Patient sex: F
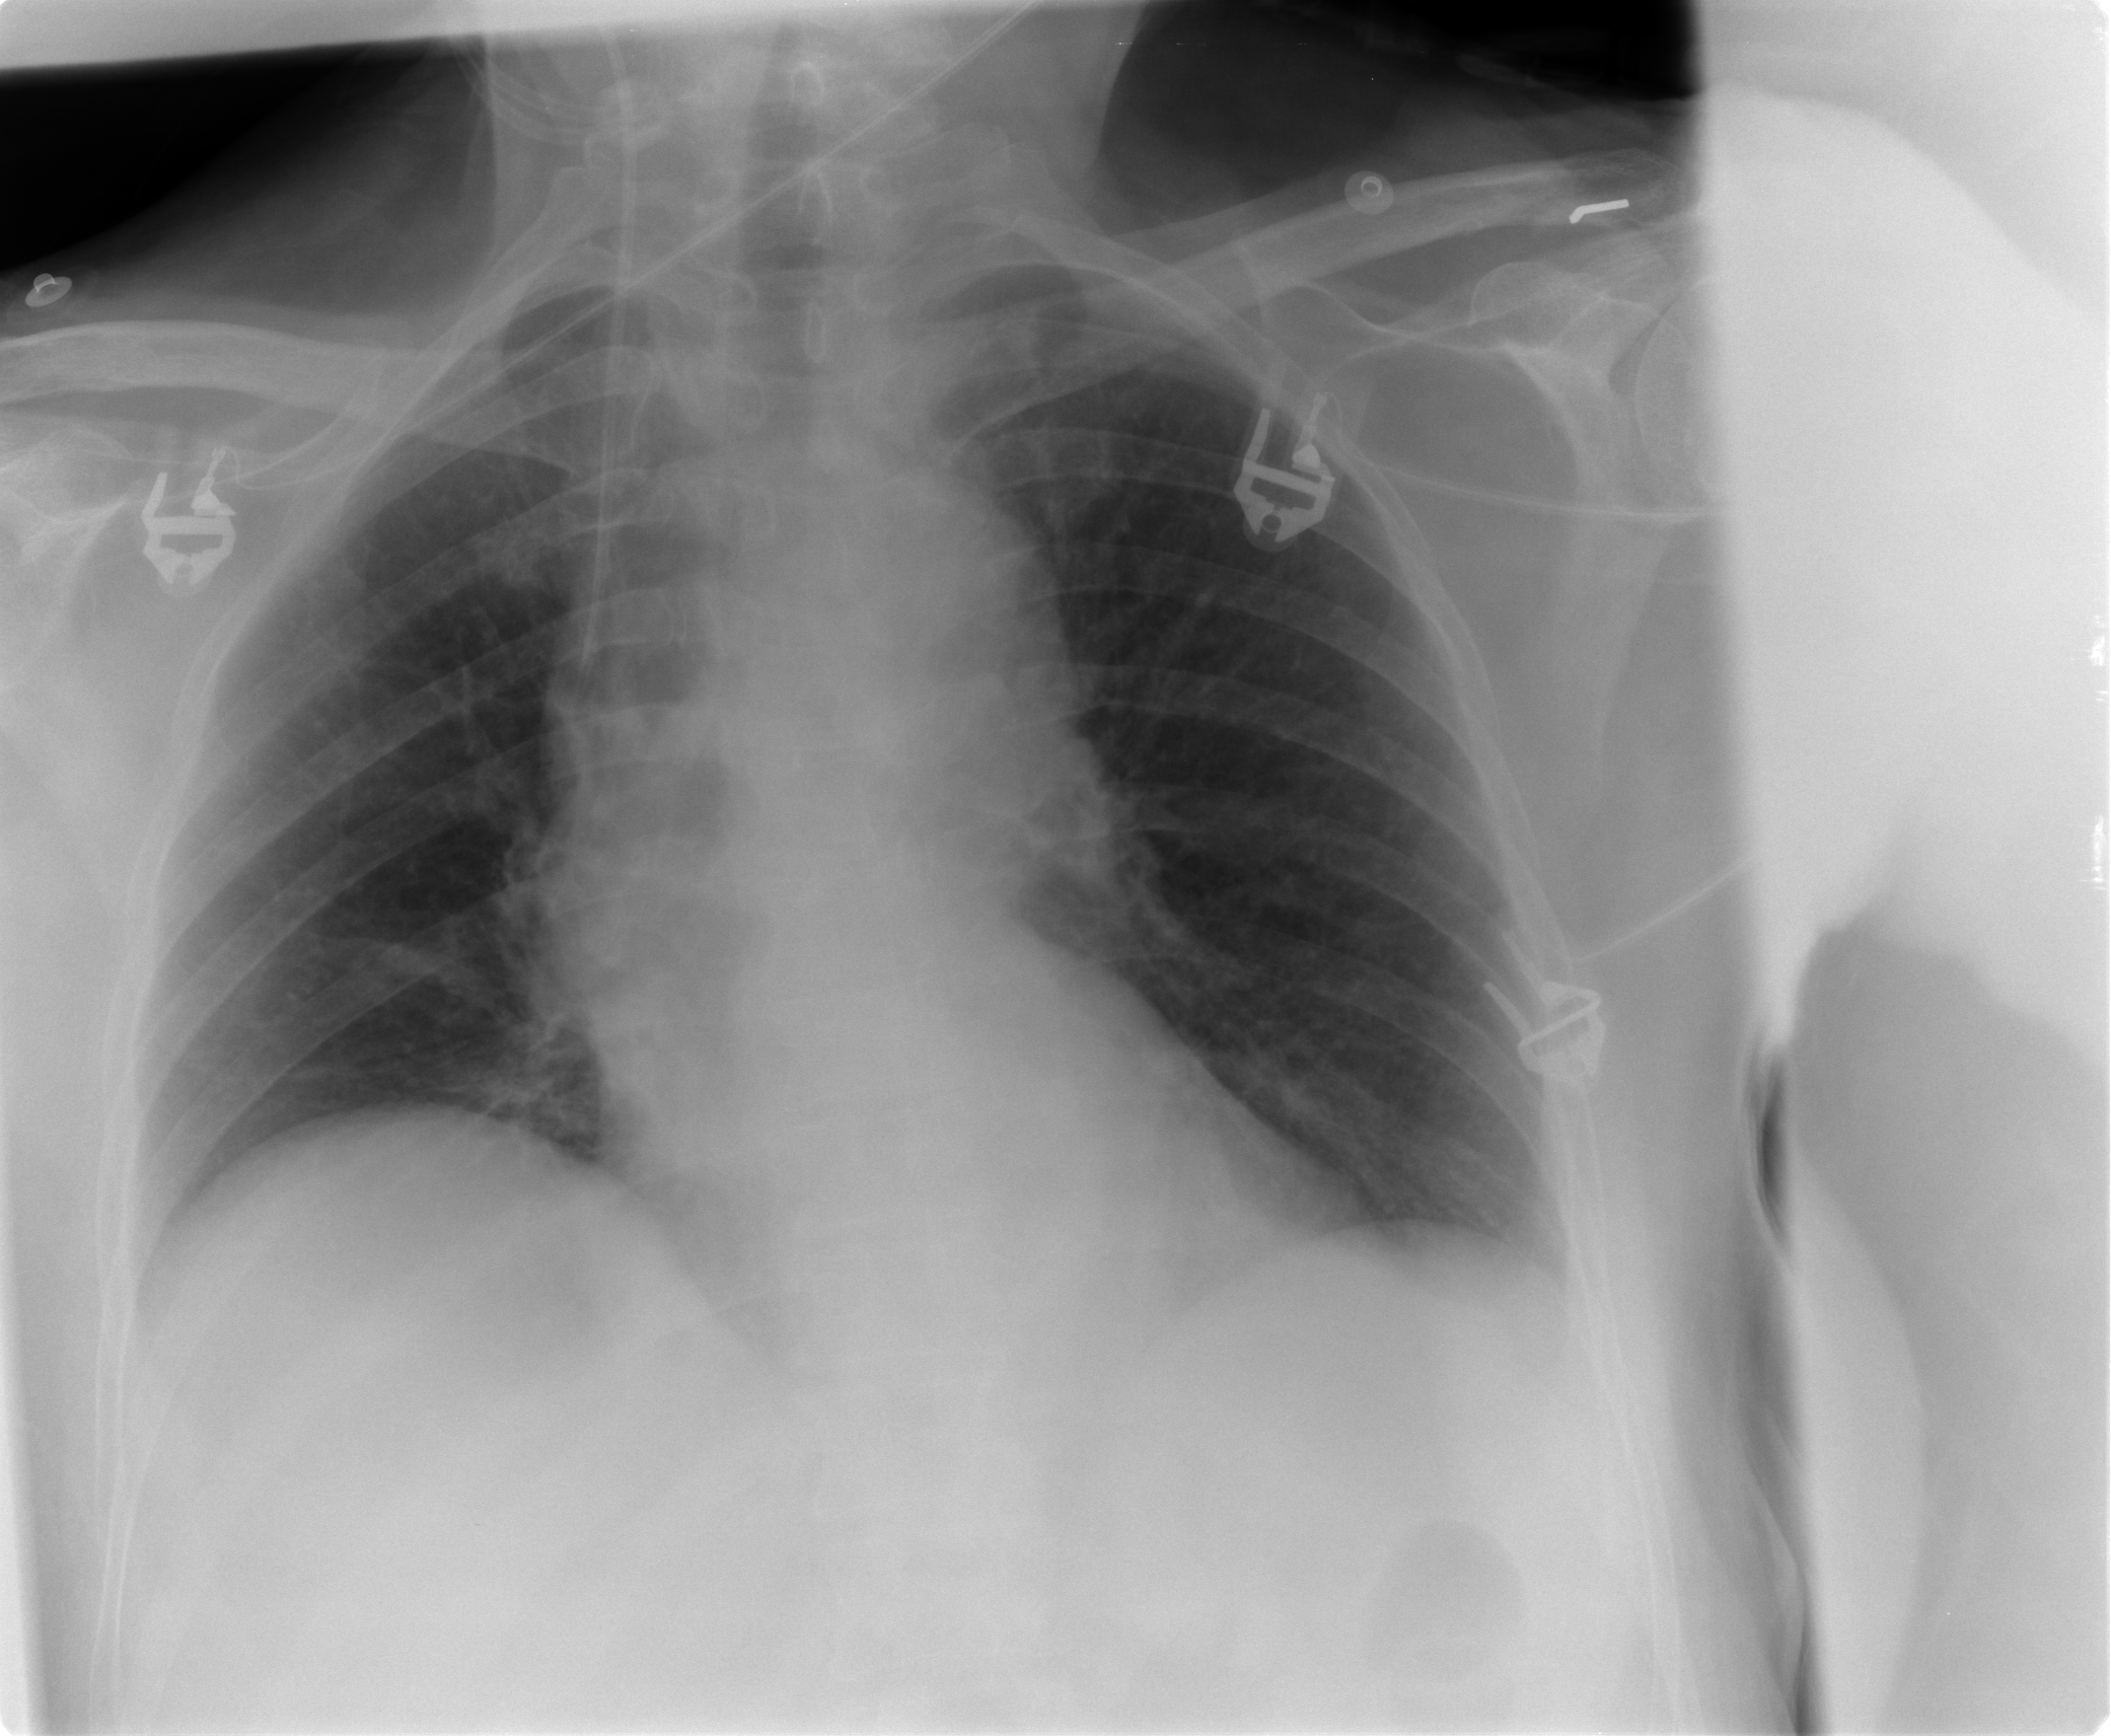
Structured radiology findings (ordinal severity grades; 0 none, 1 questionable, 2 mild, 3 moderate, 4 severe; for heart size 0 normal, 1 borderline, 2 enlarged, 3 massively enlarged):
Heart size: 0
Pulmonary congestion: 0
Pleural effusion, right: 0
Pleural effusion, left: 1
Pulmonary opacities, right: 0
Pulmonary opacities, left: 0
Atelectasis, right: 0
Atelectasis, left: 0